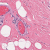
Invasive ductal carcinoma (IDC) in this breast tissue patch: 0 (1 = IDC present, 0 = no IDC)